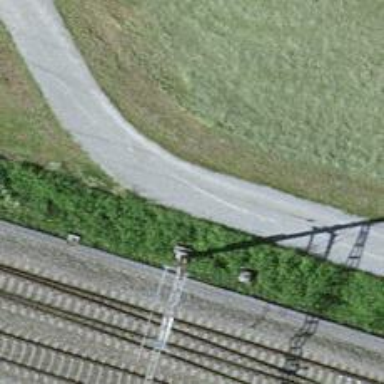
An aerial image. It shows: Agricultural track with fine gravel surface of grade1 quality that is only accessible for agricultural motorcars.